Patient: sex F, age 56
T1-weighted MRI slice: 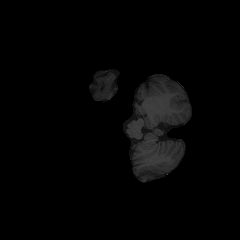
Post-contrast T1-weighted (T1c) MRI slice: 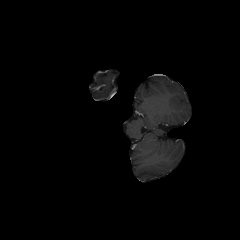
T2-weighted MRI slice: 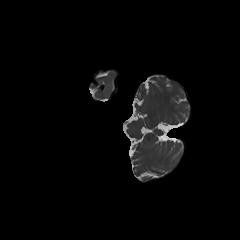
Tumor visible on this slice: no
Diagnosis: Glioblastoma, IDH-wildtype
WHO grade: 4